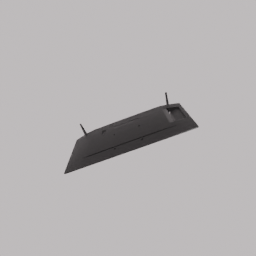
Label: electronics